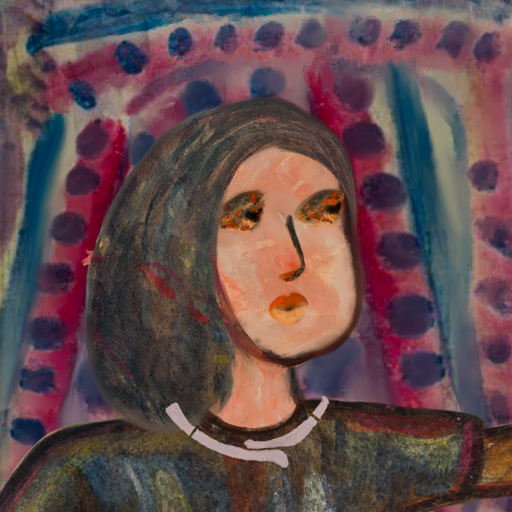
Background: HillGirl, Head And Neck Side: Roy_Bahadur, Face Side: Gypsy_Queen, Bust: Mosgoul, Hair Side: Gypsy_Mother, Head Accessory: Blank, Second Necklace: Blank, Necklace: Hypocrite_2, Baby: Blank